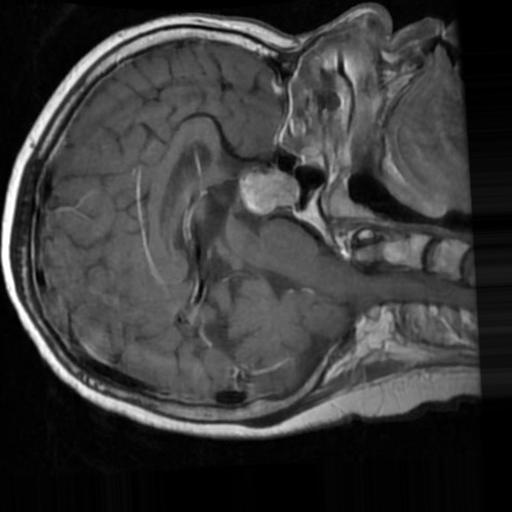
Label: brain_tumor